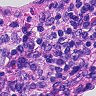
Metastatic tissue present: no